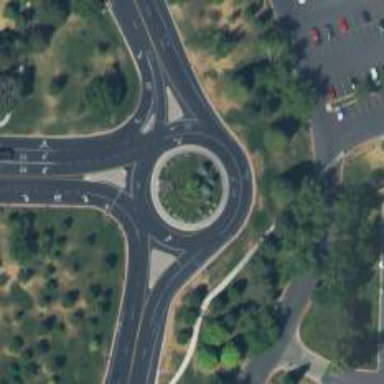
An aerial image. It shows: Tertiary road with asphalt surface leading to roundabout.